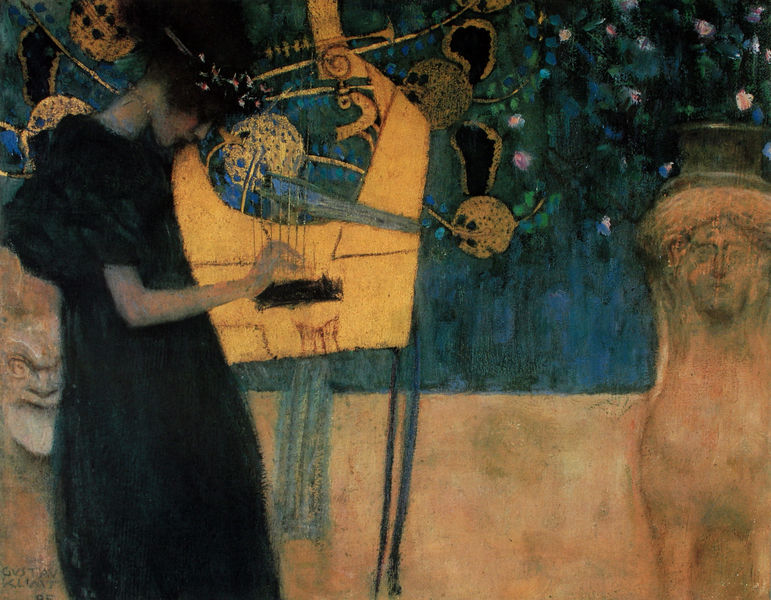
Titel: Die Musik
Künstler: Gustav Klimt
Standort: München
Institution: Bayerische Staatsgemäldesammlungen, Neue Pinakothek
Schlagwörter: blau, gemälde, grün, impressionismus, blumen, frau, hintergrund, kleid, nacht, schwarz, gesicht, gold, musik, rosa, jugendstil, spielen, musizieren, stuck, klimt, surrealismus, münchen, kugeln, kranz, saiten, harfe, lyra, villa stuck, franz von stuck, sphinx, gustav klimt, frau mit leier, gsaiten, frau mit laier, navht